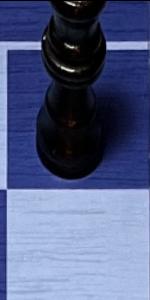
Label: Empty